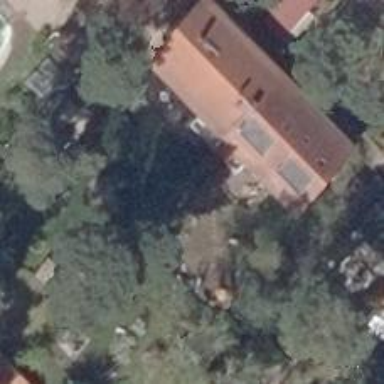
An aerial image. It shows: Semidetached house with gabled roof covered in red roof tiles.